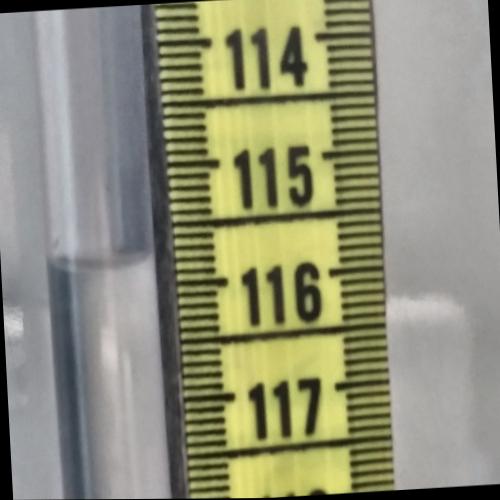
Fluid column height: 115.7 cm